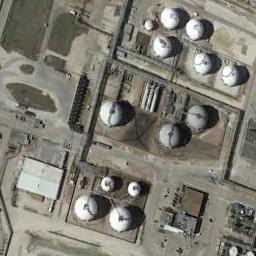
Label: storage_tank